Question: I have to display time table (which store in the database-MySQL) in a web page using PHP. I can simply display it by using table. but one cell represent one hour.so for two hours lectures how can I merge 2 cells if adjacent cells include same subject? Please help me.
Further I should display those cells as text boxes and I should able to select those cells.
This is my code for display time table.
'''
mysqli_select_db($connect,"timetable");
$result = mysqli_query($connect,"select * from 3yeariit2");
echo"<table border='1'>";
echo"<tr><th>Time</th>";
echo"<th>Monday</th>";
echo"<th>Tuesday</th>";
echo"<th>Wednesday</th>";
echo"<th>Thursday</th>";
echo"<th>Friday</th>";
echo"</tr>";
while($row = mysqli_fetch_array($result)){
$time = $row["time"];
$monday = $row["monday"];
$tuesday = $row["tuesday"];
$wednesday = $row["wednesday"];
$thursday = $row["thursday"];
$friday = $row["friday"];
echo"<tr><td>$time</td>";
echo"<td>$monday</td>";
echo"<td>$tuesday</td>";
echo"<td>$wednesday</td>";
echo"<td>$thursday</td>";
echo"<td>$friday</td>";
echo"</tr>";
}
echo"</table>";
'''
For example among others, CST 391-2 [D1] should merge both 3.00-5.00 time slot in the image below

The method should be possible to apply in loading any other time table. Because I should display more time tables.
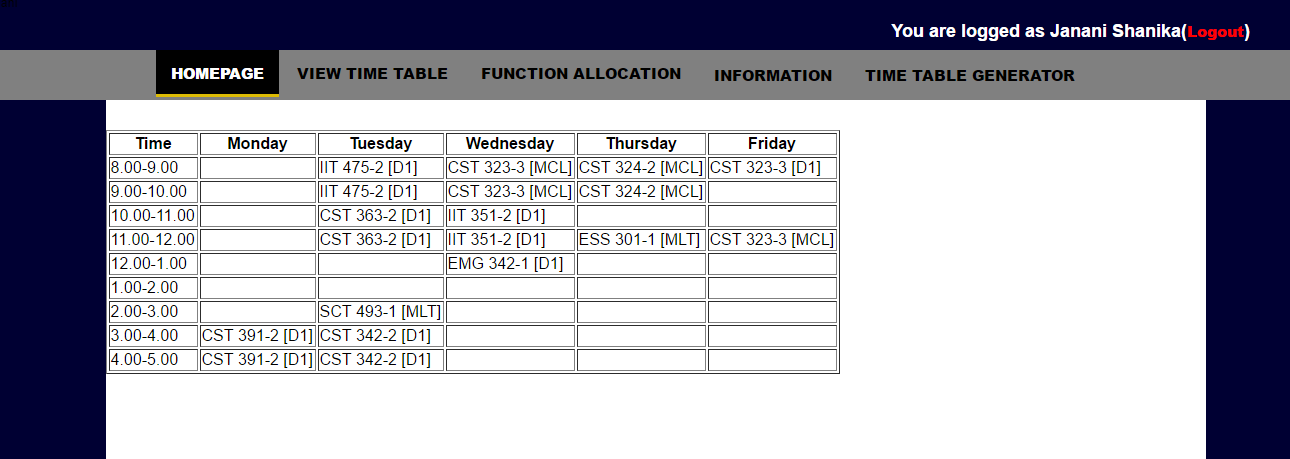
Answer: It seems you just added time as single string in database and columns for days. Where as the better way is creating start time and end time as separate columns as per below.
'''
subjectcode | subjectname | start | end | ...
'''
Then you can easily add 2 hours subject using one row.
But in this case you can check next related subject and if the subject is same do the <URL>. Thereafter in next iteration you need to skip adding '<td>' if particular subject was already printed using previous iteration.
I just explained the logic not the code. Hope it helps..